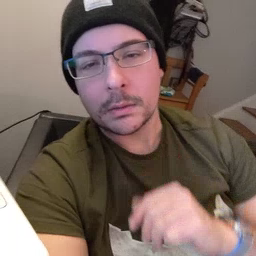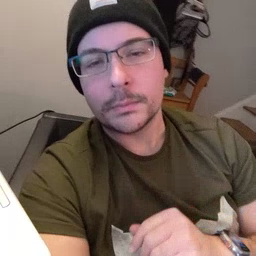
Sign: nuts